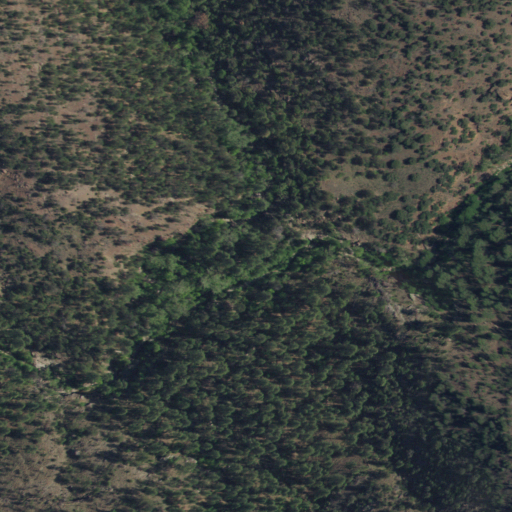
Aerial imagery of valley in New Mexico named Sycamore Canyon containing only evergreen forest